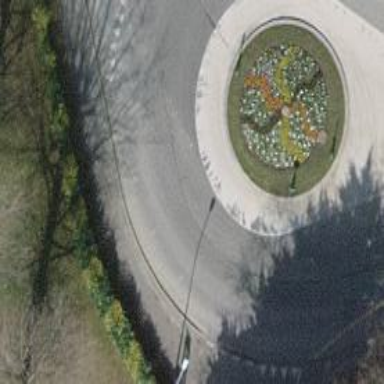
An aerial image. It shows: Roundabout on residential road.